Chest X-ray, PA view. Patient: 70 years old, sex M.
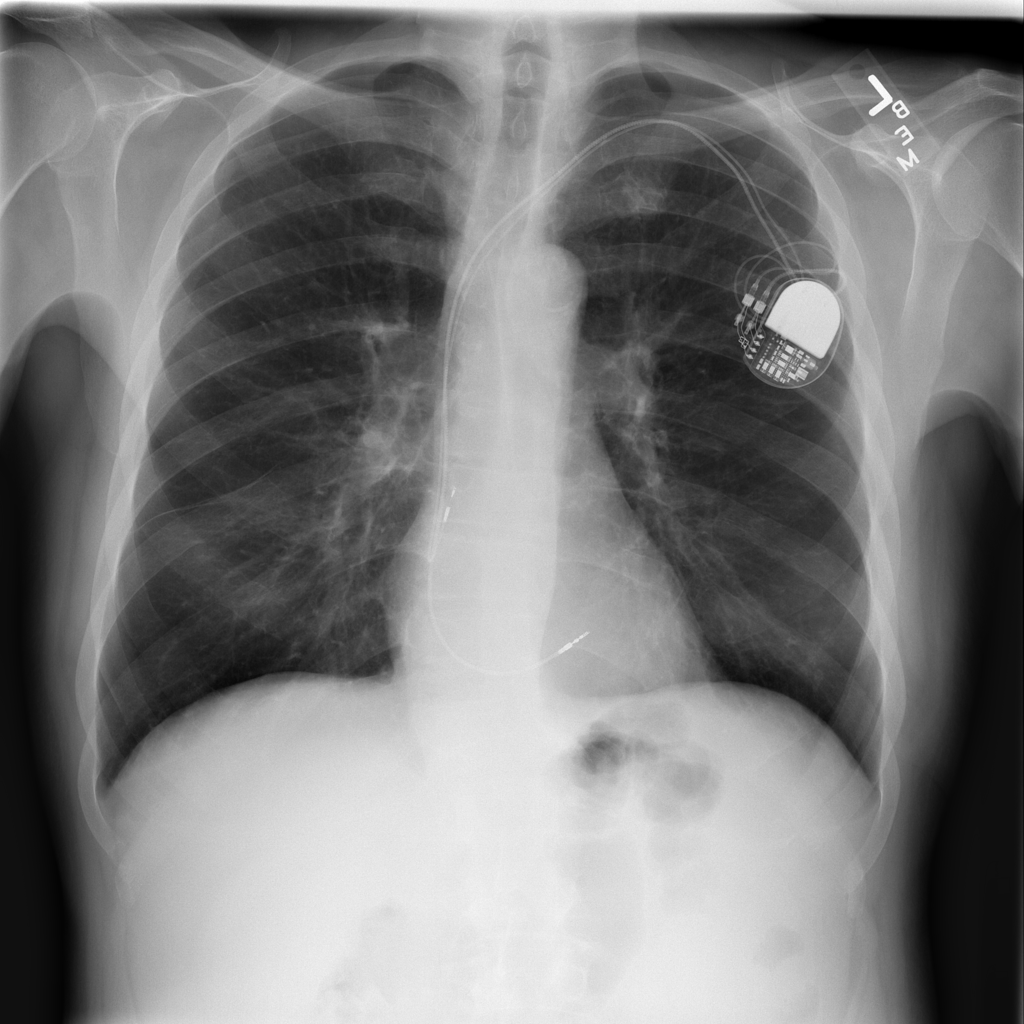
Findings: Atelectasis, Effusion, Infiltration